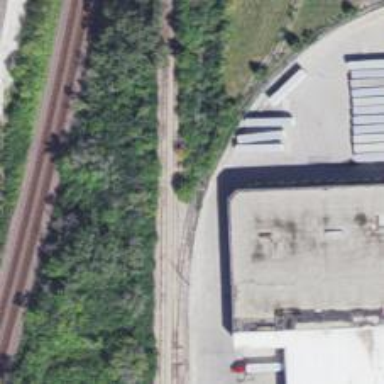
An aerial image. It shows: Rail spur service.